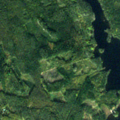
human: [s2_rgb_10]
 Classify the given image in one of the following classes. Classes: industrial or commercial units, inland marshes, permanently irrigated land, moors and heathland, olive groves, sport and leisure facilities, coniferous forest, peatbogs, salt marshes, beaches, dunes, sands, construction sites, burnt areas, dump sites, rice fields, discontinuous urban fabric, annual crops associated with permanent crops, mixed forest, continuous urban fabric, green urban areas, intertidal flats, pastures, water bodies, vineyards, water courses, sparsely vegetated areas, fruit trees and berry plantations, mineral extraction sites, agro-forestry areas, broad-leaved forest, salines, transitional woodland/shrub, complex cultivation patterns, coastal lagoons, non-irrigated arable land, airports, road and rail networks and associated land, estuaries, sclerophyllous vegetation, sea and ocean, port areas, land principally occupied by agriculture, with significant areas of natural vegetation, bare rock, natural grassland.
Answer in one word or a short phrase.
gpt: coniferous forest, water bodies